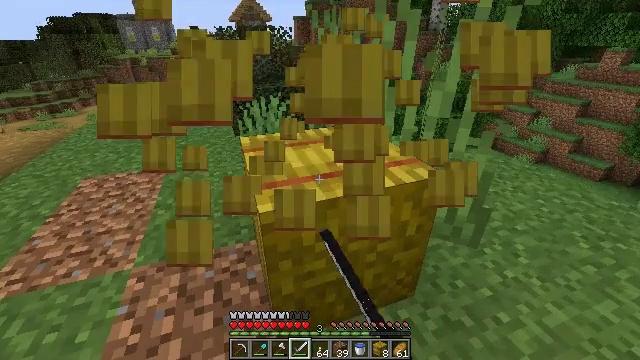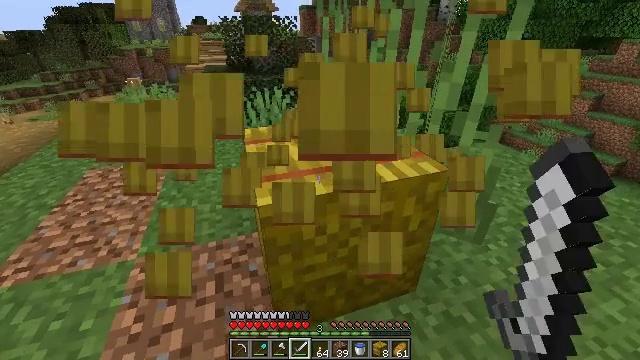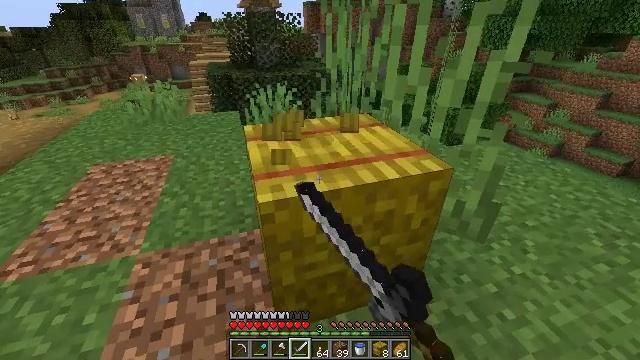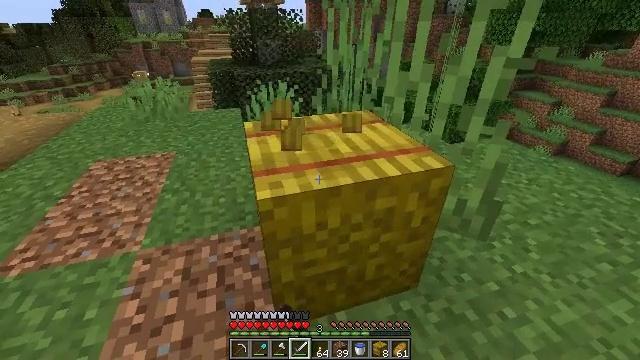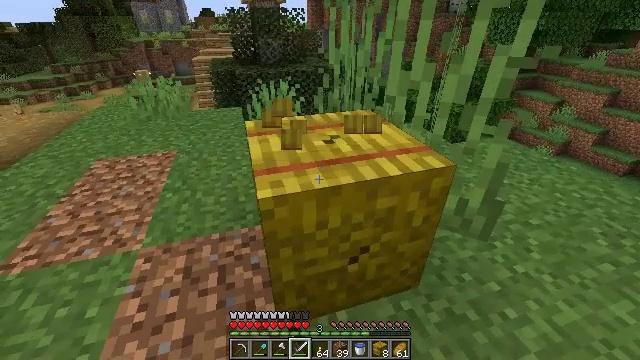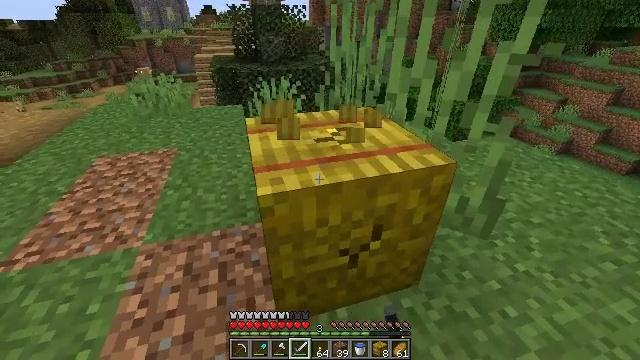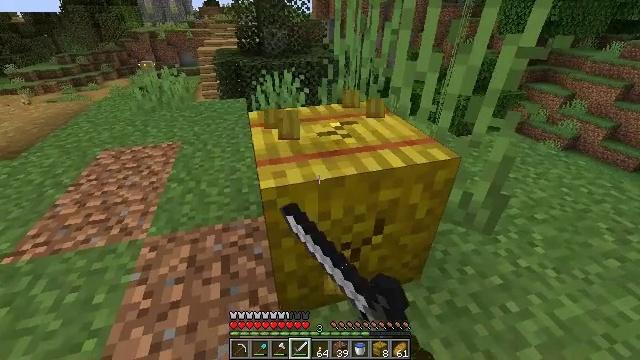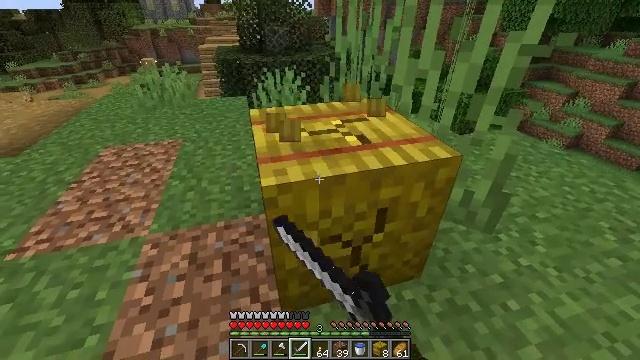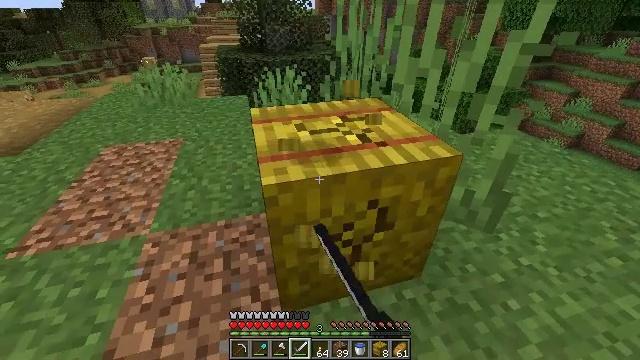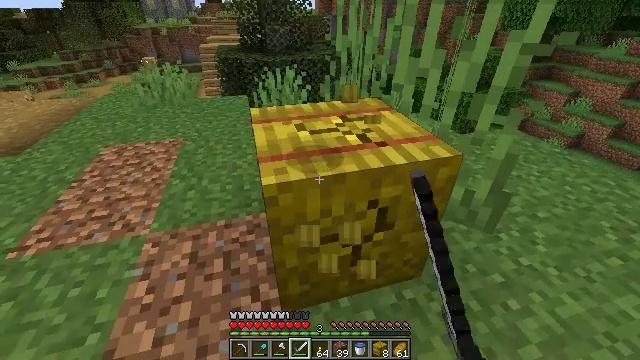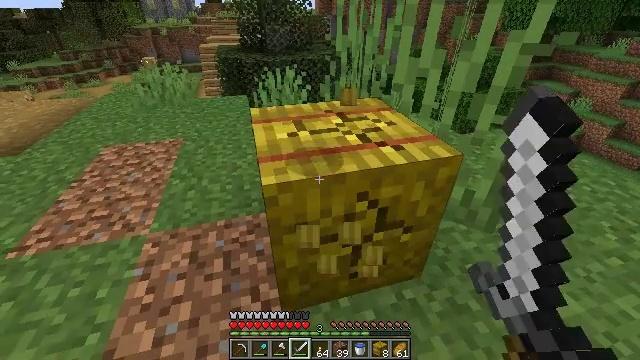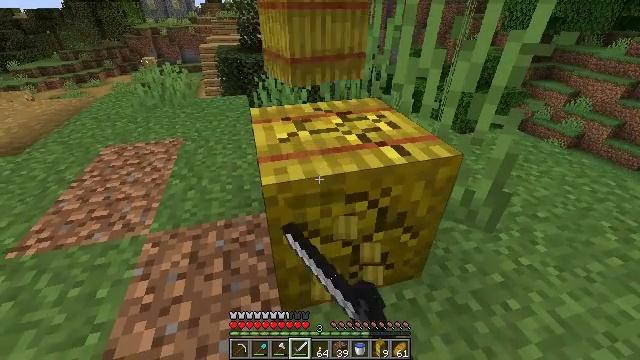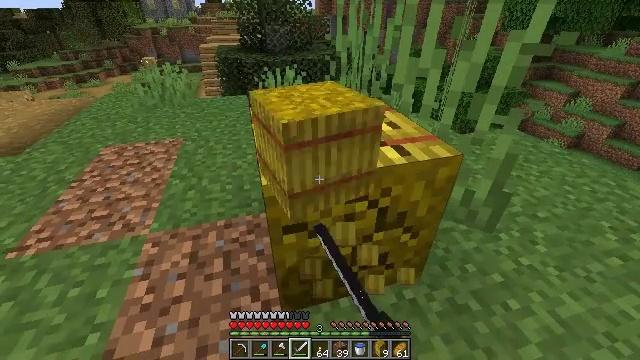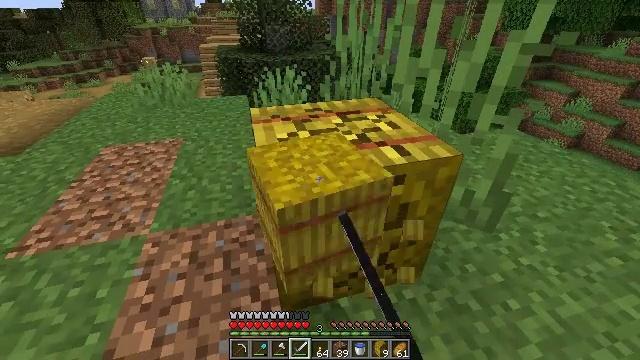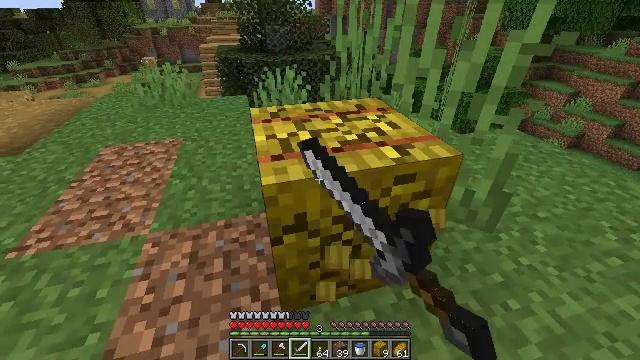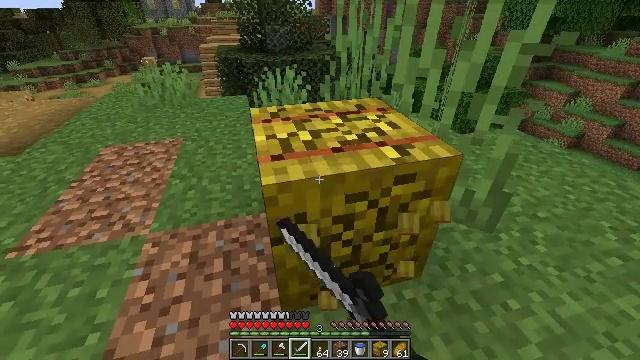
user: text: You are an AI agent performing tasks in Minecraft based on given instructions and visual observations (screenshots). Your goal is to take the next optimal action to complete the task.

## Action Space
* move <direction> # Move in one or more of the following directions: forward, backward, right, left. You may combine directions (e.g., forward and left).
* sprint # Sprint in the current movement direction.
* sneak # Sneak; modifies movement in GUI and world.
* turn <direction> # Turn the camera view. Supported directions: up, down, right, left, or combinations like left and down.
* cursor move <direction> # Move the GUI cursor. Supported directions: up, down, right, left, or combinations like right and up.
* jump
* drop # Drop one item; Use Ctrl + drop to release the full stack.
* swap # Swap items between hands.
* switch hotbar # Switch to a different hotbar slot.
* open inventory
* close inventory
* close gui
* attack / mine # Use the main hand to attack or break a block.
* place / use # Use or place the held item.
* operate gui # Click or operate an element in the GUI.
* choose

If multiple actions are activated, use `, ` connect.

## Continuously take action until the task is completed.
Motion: motion action
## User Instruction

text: Collect a hay block for crafting.
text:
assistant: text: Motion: turn left and down, attack / mine
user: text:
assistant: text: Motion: attack / mine
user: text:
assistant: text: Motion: attack / mine
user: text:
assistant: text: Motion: attack / mine
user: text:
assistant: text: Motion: attack / mine
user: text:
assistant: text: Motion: turn down, attack / mine
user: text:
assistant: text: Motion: attack / mine
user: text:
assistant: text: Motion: attack / mine
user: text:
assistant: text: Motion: attack / mine
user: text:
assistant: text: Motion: attack / mine
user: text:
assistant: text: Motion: attack / mine
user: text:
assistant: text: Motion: attack / mine
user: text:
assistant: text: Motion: attack / mine
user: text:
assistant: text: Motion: attack / mine
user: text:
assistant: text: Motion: attack / mine
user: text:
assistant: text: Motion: attack / mine
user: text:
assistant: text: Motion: attack / mine
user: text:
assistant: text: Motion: move forward, attack / mine
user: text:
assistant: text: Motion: move forward, attack / mine
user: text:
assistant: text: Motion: move forward, attack / mine
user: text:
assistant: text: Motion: move forward, attack / mine
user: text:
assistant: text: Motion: attack / mine